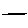
Label: line